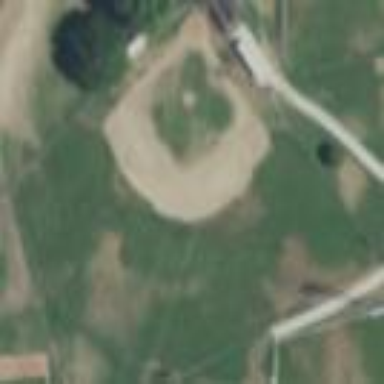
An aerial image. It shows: Baseball pitch for leisure land.